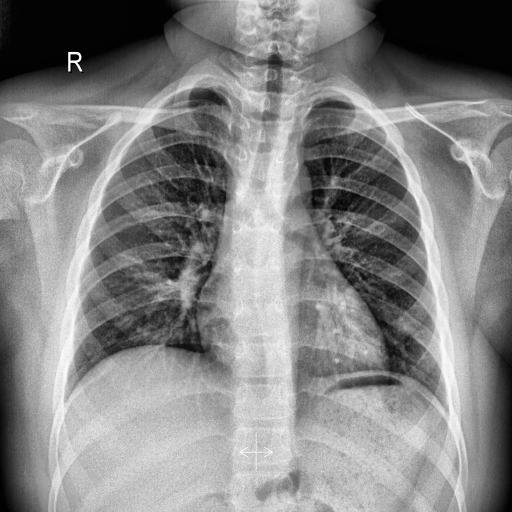
Finding: NORMAL